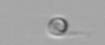
Label: nanoplankton_mix